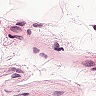
Metastatic tissue present: no